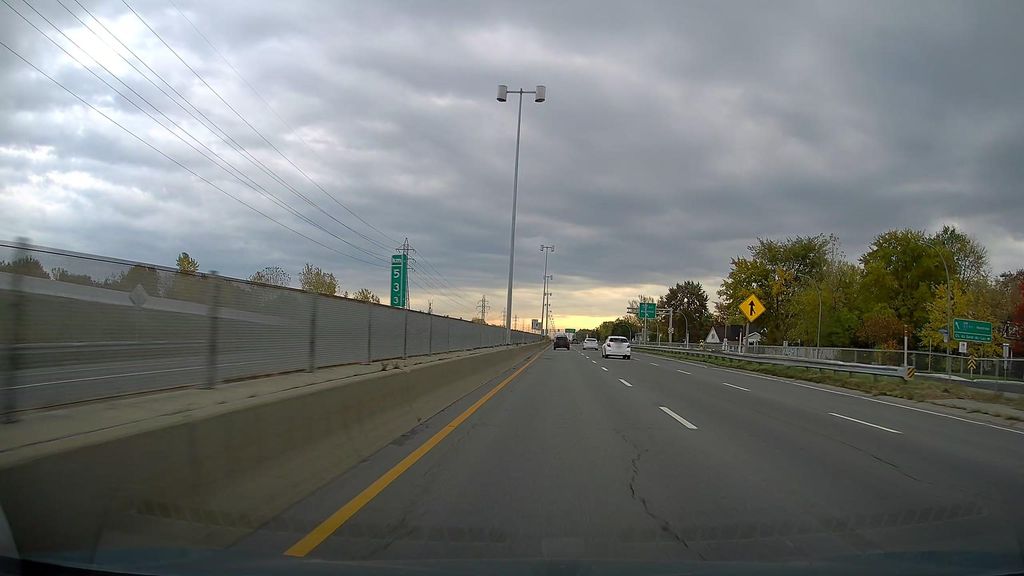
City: montreal